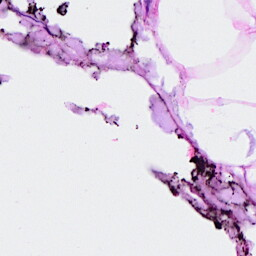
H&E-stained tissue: Breast